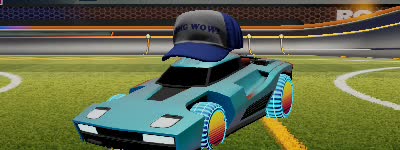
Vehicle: breakout